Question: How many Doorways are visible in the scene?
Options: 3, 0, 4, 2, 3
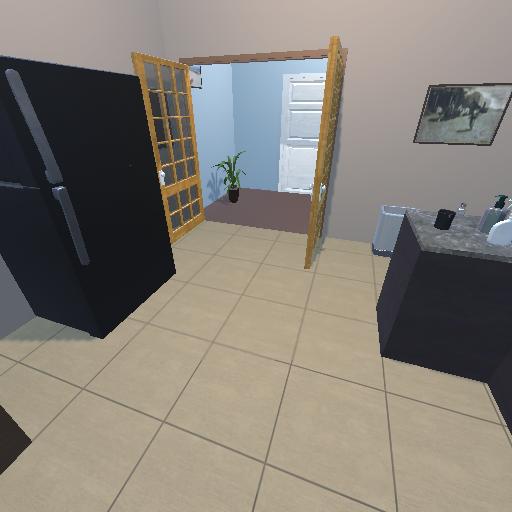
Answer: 3